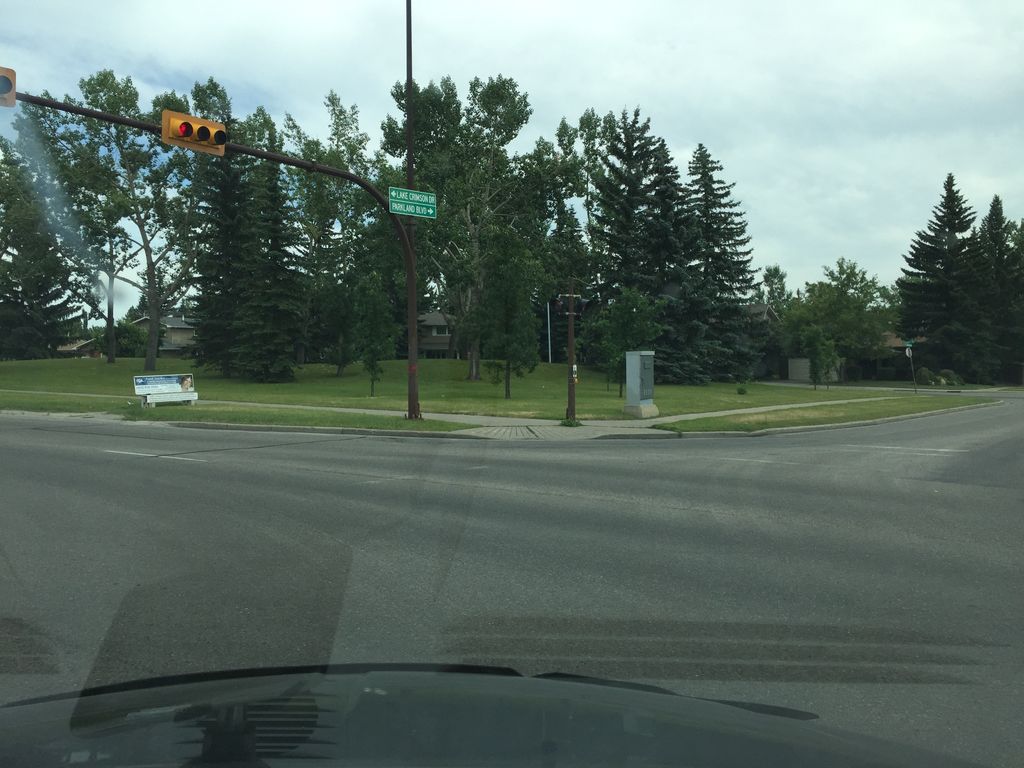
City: calgary